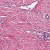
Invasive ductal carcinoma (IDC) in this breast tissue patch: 0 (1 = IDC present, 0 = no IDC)